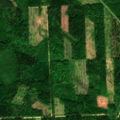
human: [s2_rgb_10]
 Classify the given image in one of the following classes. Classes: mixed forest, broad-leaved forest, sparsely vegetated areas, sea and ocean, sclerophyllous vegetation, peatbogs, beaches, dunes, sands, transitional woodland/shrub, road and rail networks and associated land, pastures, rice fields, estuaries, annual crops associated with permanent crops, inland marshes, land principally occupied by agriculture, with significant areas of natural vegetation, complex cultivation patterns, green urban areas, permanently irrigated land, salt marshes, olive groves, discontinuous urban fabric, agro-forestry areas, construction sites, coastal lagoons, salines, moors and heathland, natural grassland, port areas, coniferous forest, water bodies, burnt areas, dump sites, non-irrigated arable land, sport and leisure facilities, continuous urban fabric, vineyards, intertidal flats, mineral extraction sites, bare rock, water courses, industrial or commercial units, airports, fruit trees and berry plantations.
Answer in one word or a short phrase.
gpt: broad-leaved forest, mixed forest, transitional woodland/shrub